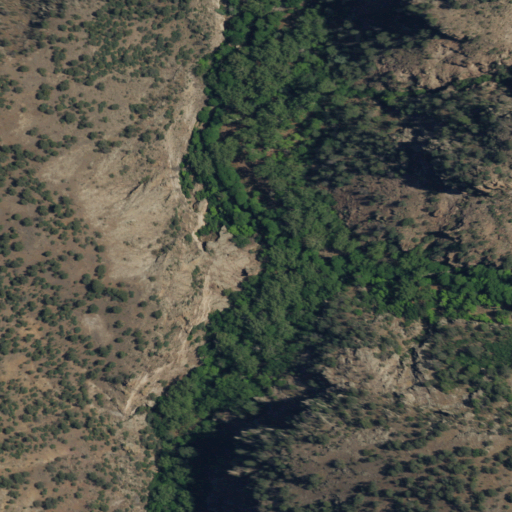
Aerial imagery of valley in New Mexico named Sheep Corral Canyon containing evergreen forest, shrub, woody wetlands, and herbaceous wetlands